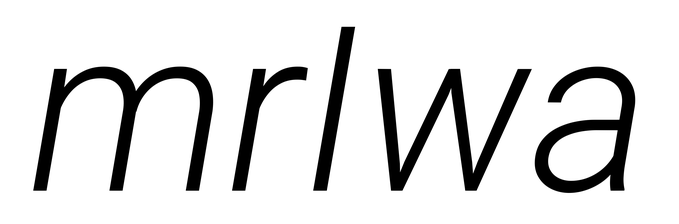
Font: Roboto-Italic_Light_Italic